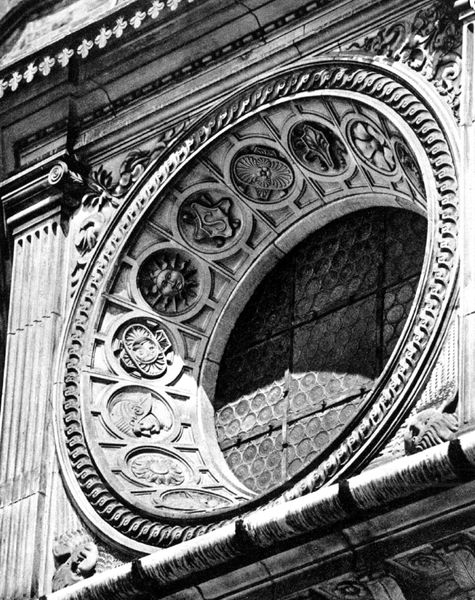
Titel: Sigismund-Kapelle der Kathedrale auf dem Wawel
Künstler: Bartolomeo Berrecci
Standort: Krakau (Kraków), Kathedrale auf dem Wawel (EU - PL)
Schlagwörter: kopf, ausschnitt, blume, fenster, säule, weiss, gebäude, rose, architektur, stein, kirche, sonne, rund, relief, pilaster, detail, granit, foto, fotografie, schwarzweiß, lilie, bleiglas, römer, sims, gesims, bleiglasfenster, kasetten, heraldik, neoklassizissmus